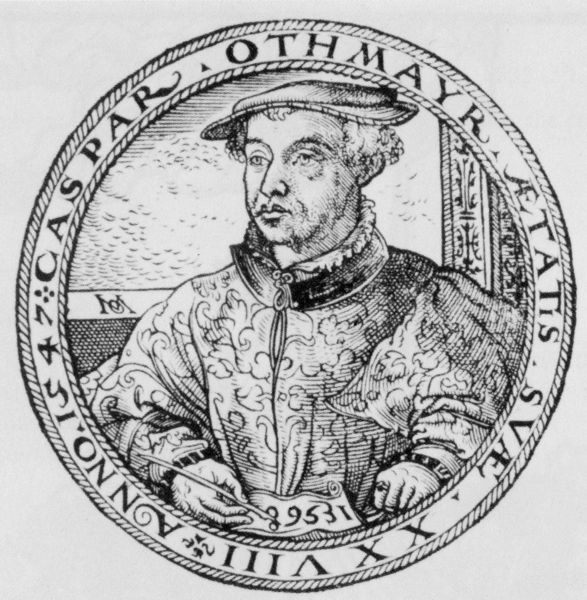
Titel: Bildnis des Caspar Othmayr
Künstler: Michael Ostendorfer
Institution: (Seriendruck)
Schlagwörter: dunkel, feder, himmel, mann, umhang, fenster, finger, grau, hell, hintergrund, hut, mund, nase, ohr, profil, schwarz, weiss, zeichnung, muster, ornament, kappe, mütze, augen, gesicht, kleidung, kragen, rahmen, ärmel, bildnis, hals, hände, portrait, porträt, signatur, brüstung, gewand, haare, kostüm, mantel, kaufmann, gotik, locken, renaissance, kreis, rund, man, datierung, grafik, graphik, inschrift, zahlen, floral, ornamente, verzierung, glatt, jahreszahl, ring, name, medaillon, druck, monogramm, radierung, stich, barrett, proträt, entwurf, pinsel, brokat, stift, tracht, armband, barett, halbprofil, zahl, schreiben, wams, medaille, schreiber, schreibt, emblem, kupferstich, erinnerung, wertvoll, münze, federkiel, rondo, fester, jahre, protrait, tiefdruck, bartlos, caspar, lockiges haar, dtich, kaspar, römische zahl, memoria, numismatik, selbbildnis, chreiben, kurzes haar, othmayr, m, 1565, 1547, 28, caspar othmayr, 1568, 8953i, 1396